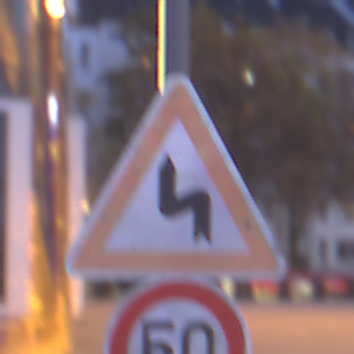
Verkehrszeichen: DoppelkurveZunaechstLinks
Zusatzzeichen unten: Geschwindigkeit50
Umgebung: Outdoor, Urban
Tageszeit: Night
Wetter: PartlyCloudy
Licht: Artificial
Jahreszeit: NotSpecified
Kontrast: HighContrast